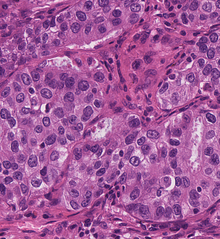
Tumor epithelial tissue: yes
Tumor-associated stroma tissue: yes
Normal tissue: no